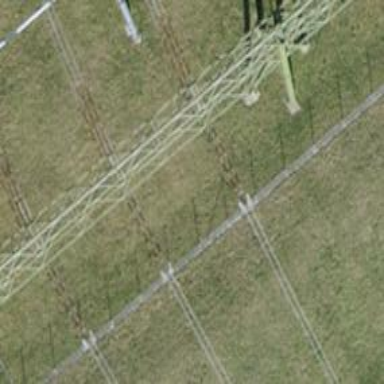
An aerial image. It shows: Insulator used in power equipment.